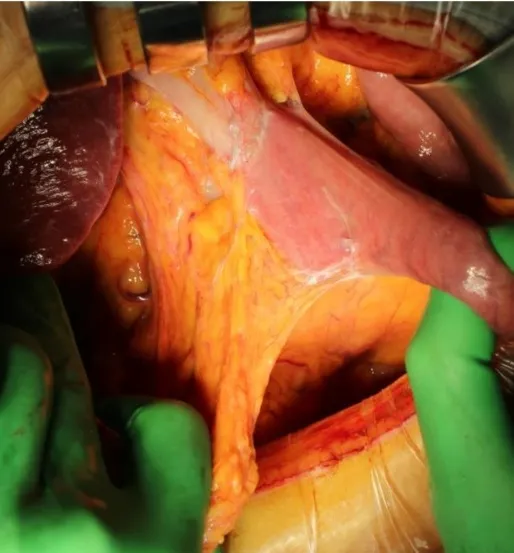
Intraoperative findings for the patient in case 1. . A. Prior Billroth II reconstruction with adhesions at the gastrojejunal anastomosis.
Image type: medical_photograph (other_medical_photograph)